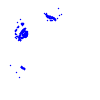
Particle: electron